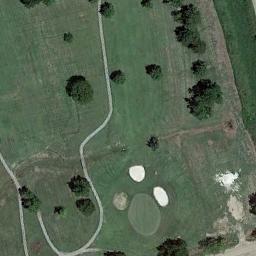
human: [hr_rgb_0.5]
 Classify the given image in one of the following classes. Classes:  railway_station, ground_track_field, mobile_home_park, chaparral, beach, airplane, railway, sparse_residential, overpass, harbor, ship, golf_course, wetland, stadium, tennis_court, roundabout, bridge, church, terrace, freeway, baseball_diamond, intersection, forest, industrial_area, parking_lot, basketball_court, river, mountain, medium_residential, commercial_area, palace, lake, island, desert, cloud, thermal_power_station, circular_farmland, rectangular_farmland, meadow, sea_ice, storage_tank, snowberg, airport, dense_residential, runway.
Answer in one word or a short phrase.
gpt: golf_course